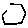
Label: hexagon